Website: crate-barrel
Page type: address-validator
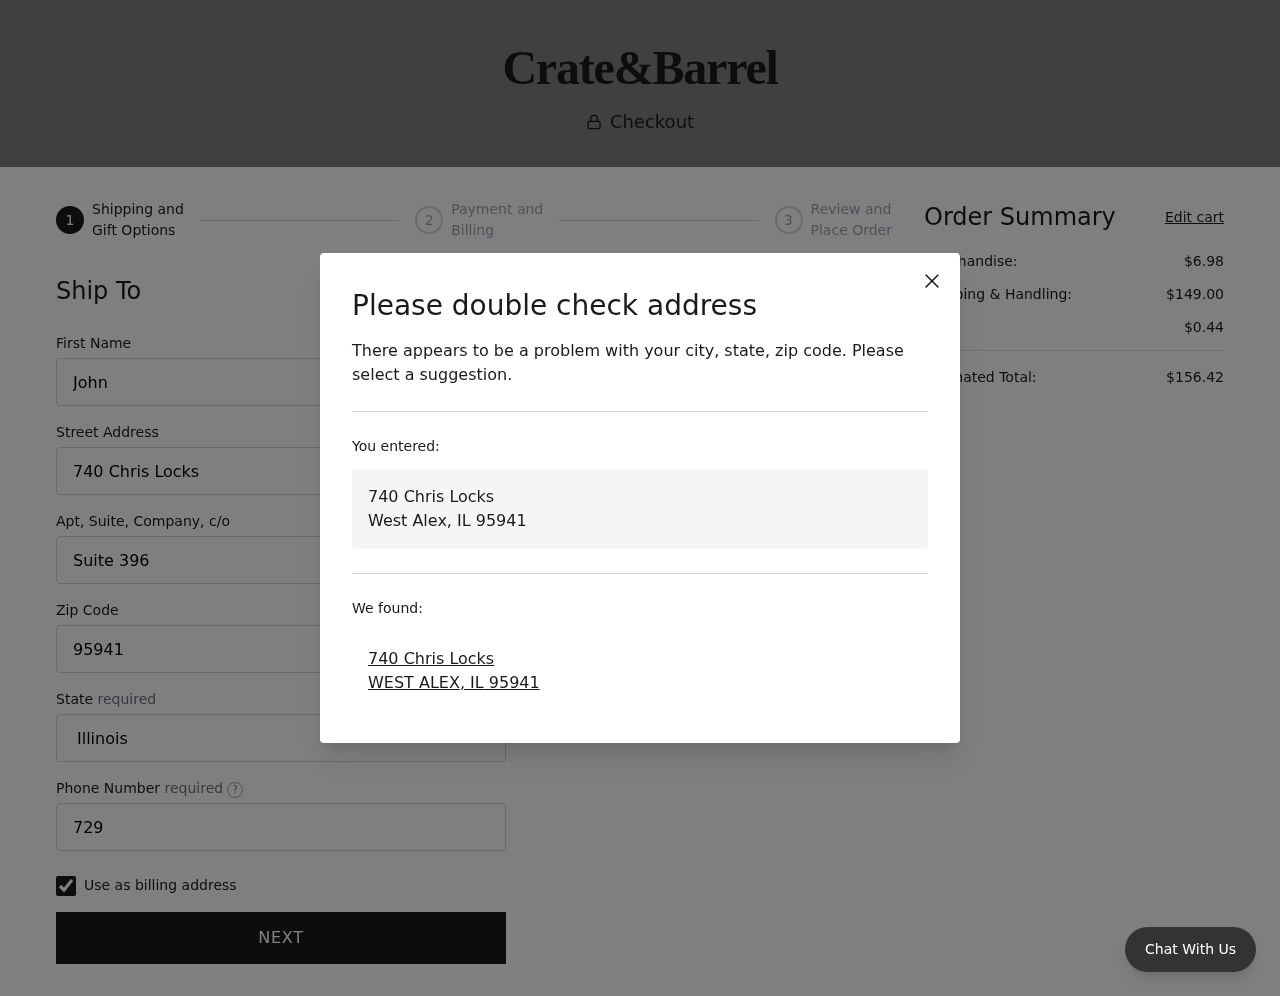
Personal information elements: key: PII_CITY
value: West Alex
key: PII_CITY
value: WEST ALEX
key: PII_FIRSTNAME
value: John
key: PII_PHONE
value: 7297060076
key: PII_POSTCODE
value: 95941
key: PII_STATE
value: Illinois
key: PII_STATE_ABBR
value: IL
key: PII_STREET
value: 740 Chris Locks
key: PII_STREET2
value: Suite 396
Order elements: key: ORDER_SUBTOTAL
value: $6.98
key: ORDER_SHIPPING_COST
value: $149.00
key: ORDER_TAX
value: $0.44
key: ORDER_TOTAL
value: $156.42